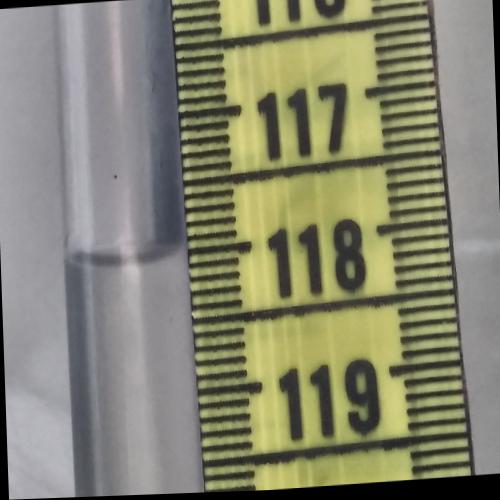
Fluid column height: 118.0 cm